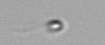
Label: flagellate